Field crop: maize
Growth stage: 2
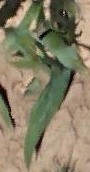
Species: maize